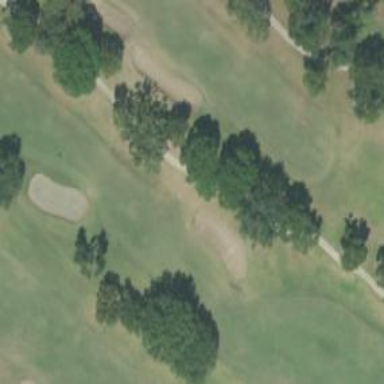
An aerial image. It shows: Grassy area designated as golf fairway.